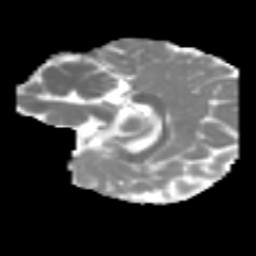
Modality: MD
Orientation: sagittal
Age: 6
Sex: female
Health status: healthy